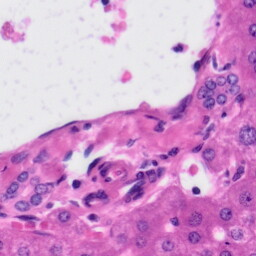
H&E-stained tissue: Liver